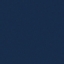
Land use / land cover: SeaLake